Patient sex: F
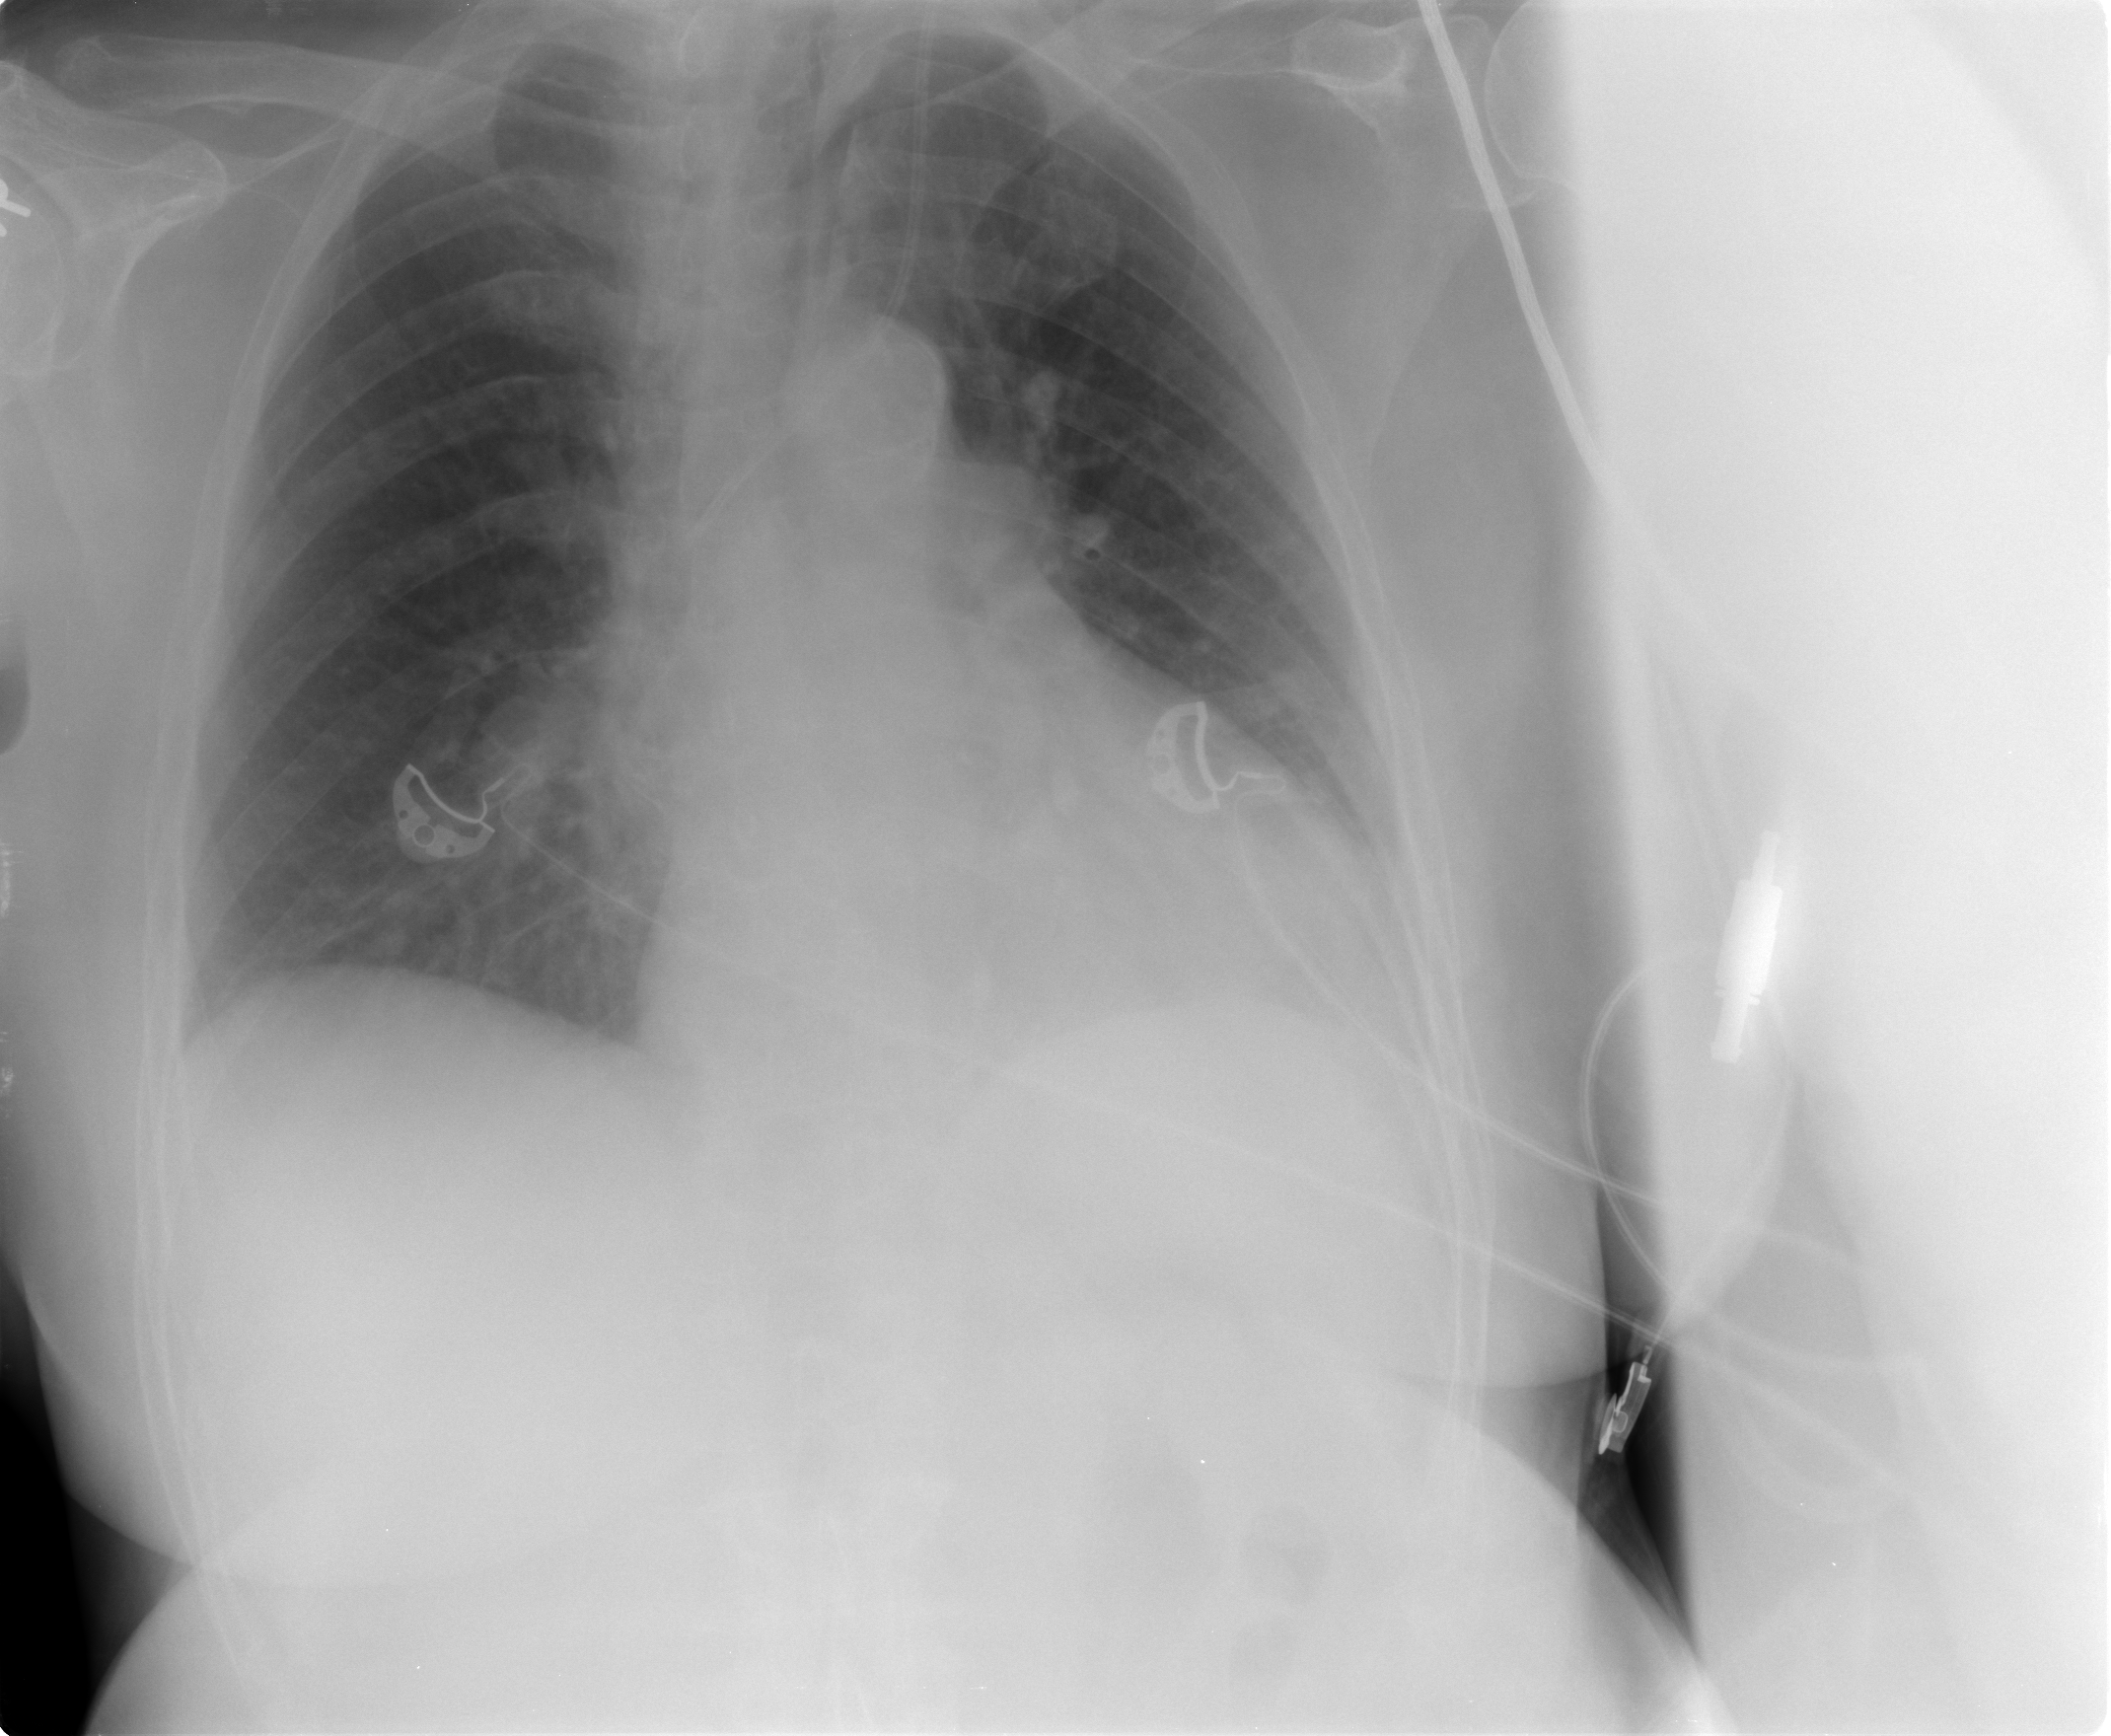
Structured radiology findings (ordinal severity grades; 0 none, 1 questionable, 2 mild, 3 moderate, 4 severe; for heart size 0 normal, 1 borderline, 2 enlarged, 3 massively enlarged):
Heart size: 2
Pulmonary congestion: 1
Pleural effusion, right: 0
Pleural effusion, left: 1
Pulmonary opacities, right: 0
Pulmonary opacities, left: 0
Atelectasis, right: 1
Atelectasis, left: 1